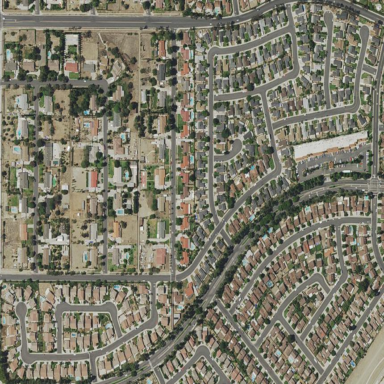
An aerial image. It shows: Residential area.